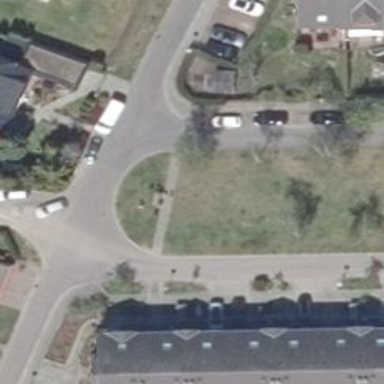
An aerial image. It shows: Residential road with asphalt surface.